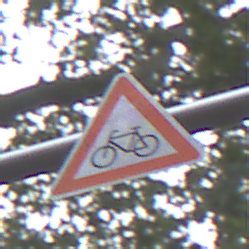
Verkehrszeichen: RadverkehrRechts
Umgebung: Outdoor, Urban
Tageszeit: MorningAfternoon
Wetter: Overcast
Licht: Natural
Jahreszeit: NotSpecified
Kontrast: LowContrast